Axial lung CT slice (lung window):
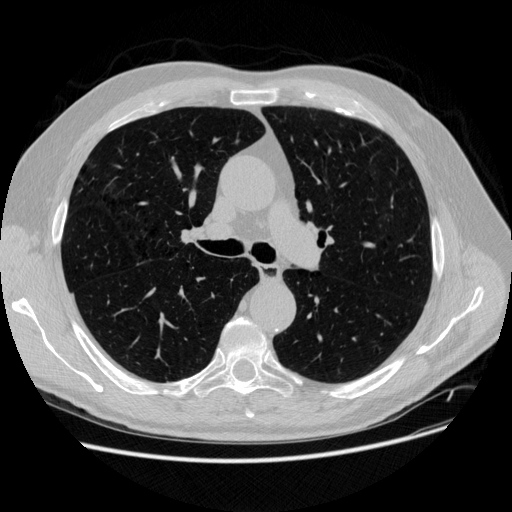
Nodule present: no